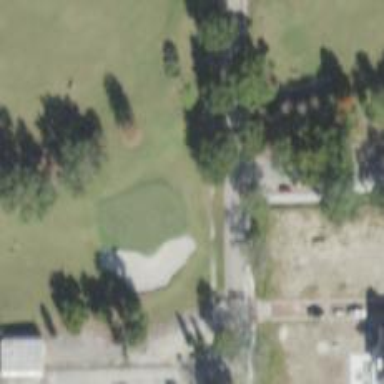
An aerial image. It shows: Golf hole.